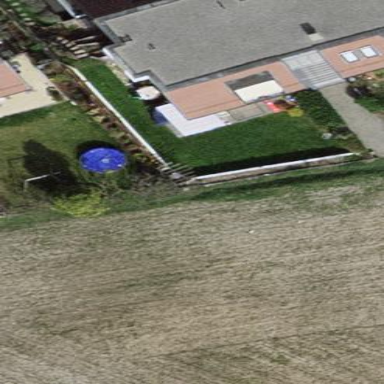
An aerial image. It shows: Garden enclosed by fence.